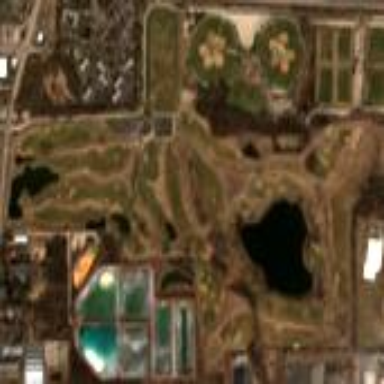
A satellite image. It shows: Golf course surrounded by greenery.